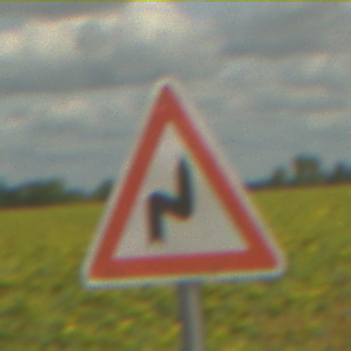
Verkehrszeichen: DoppelkurveRechts
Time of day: Midday
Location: Outdoor (RoadRail)
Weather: PartlyCloudy
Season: NotSpecified
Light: Natural